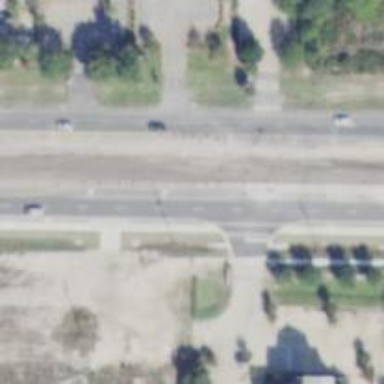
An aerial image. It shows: Trunk link highway with asphalt surface.